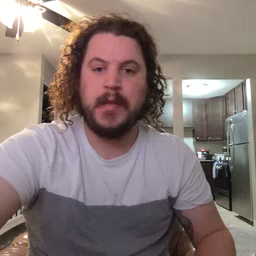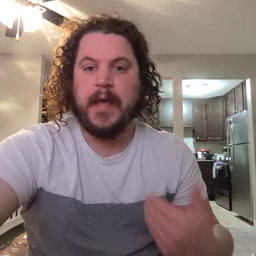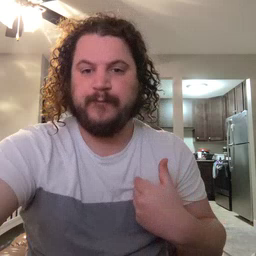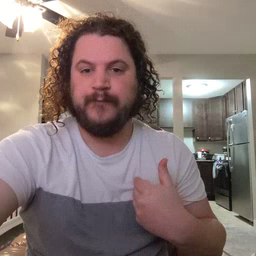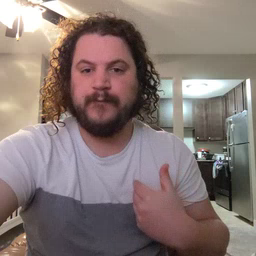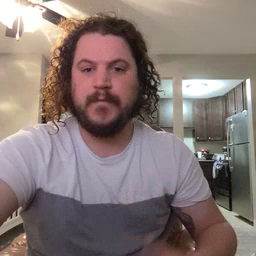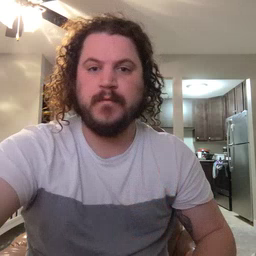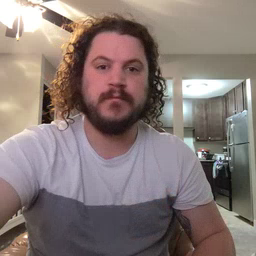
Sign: have